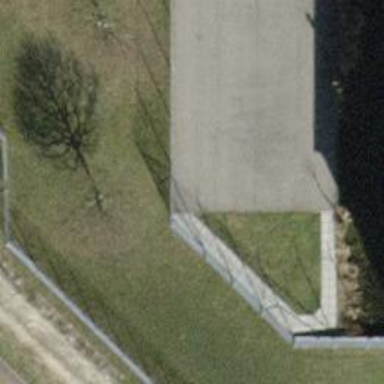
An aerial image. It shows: Wall is shown in the image.